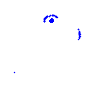
Particle: pion